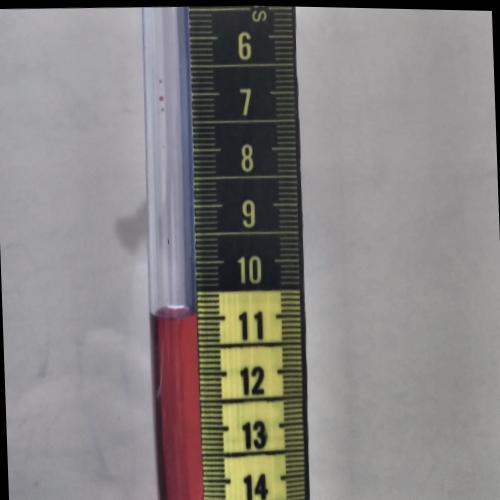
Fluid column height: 11.0 cm